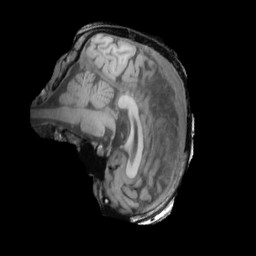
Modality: T1w
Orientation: sagittal
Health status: ill
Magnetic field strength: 3 T